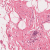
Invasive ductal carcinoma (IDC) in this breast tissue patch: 0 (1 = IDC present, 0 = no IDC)